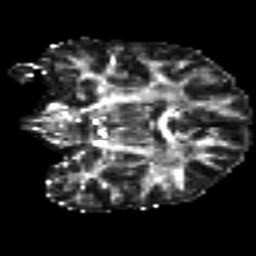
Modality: FA
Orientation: coronal
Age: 31
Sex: female
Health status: ill
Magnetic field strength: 3 T
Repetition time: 8.4 s
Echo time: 0.0926 s